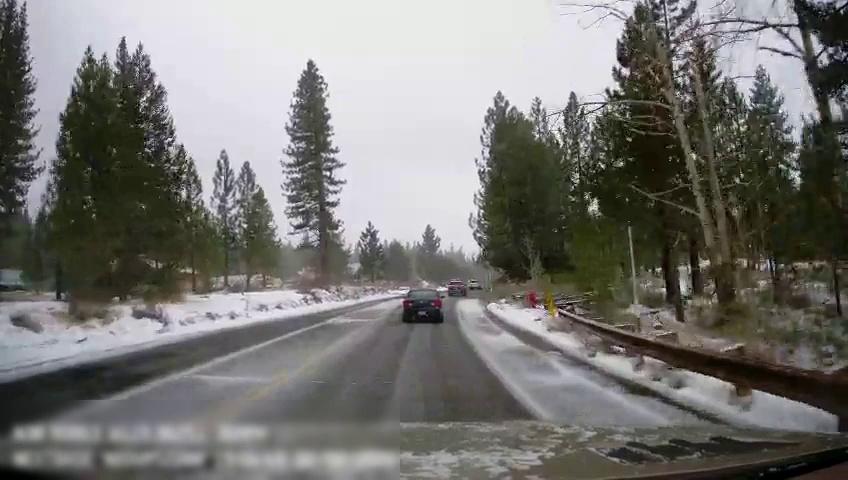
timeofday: Day
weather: Snowy
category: Drivable Space
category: Vehicles | SUV
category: Vehicles | Car
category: Vehicles | Car
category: Lanes | Opposite Lane
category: Lanes | Current Lane
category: Lanes | Current Lane
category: Lanes | Alternate Lane